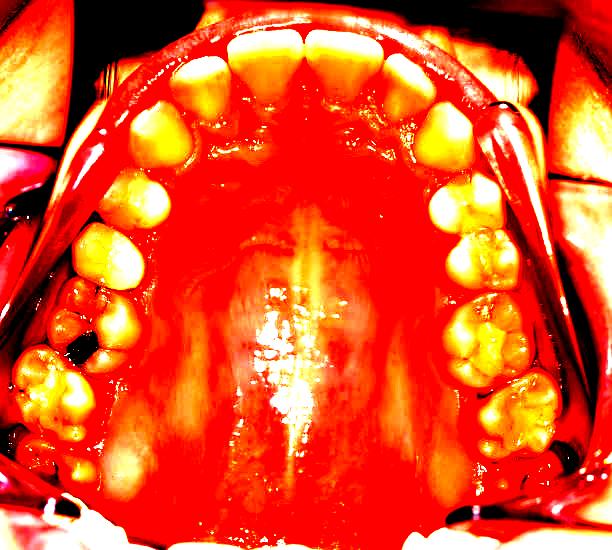
Condition: Gingivitis